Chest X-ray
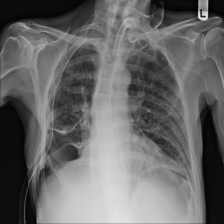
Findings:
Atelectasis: positive
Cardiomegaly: negative
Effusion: negative
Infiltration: negative
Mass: negative
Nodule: negative
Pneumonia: negative
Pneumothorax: negative
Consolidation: negative
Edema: negative
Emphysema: negative
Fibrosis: negative
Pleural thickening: negative
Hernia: negative